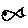
Label: fish